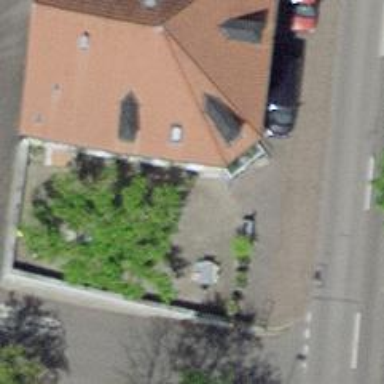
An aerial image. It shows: Hedge acting as barrier.